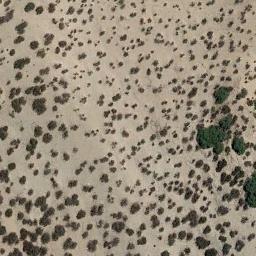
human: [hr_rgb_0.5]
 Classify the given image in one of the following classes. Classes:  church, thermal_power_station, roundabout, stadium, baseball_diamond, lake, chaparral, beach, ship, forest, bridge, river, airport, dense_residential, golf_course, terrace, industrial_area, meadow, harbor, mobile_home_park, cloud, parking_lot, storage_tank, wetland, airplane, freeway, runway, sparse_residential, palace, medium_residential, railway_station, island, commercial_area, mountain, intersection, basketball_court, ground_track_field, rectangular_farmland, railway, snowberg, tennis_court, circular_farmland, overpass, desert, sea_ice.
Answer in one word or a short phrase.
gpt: chaparral